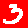
Digit: 3